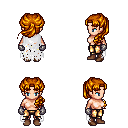
a pixel art fantasy rpg character, female body template, human, light skin, white tattered cape, gold greaves, dark blonde princess hairstyle, metal gloves, brown shoes, four views (front, back, left, right), 2x2 character sprite sheet, small pixel art, hard edges, no anti-aliasing